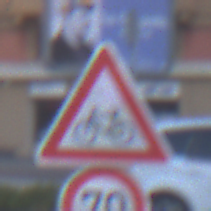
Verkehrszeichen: RadverkehrRechts
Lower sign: Geschwindigkeit70
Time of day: SunriseSunset
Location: Outdoor (Urban)
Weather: PartlyCloudy
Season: NotSpecified
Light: Natural